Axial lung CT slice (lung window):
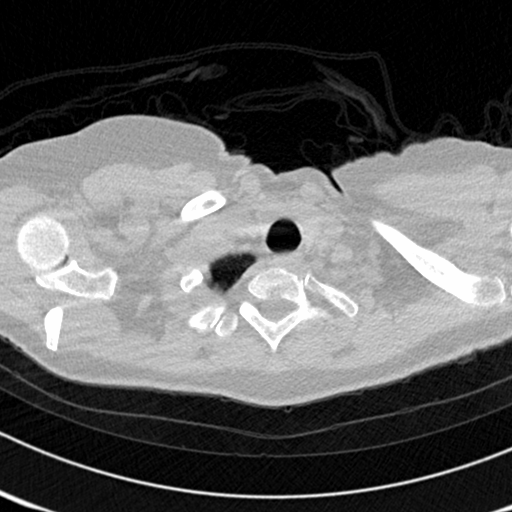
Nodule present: no